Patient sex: M
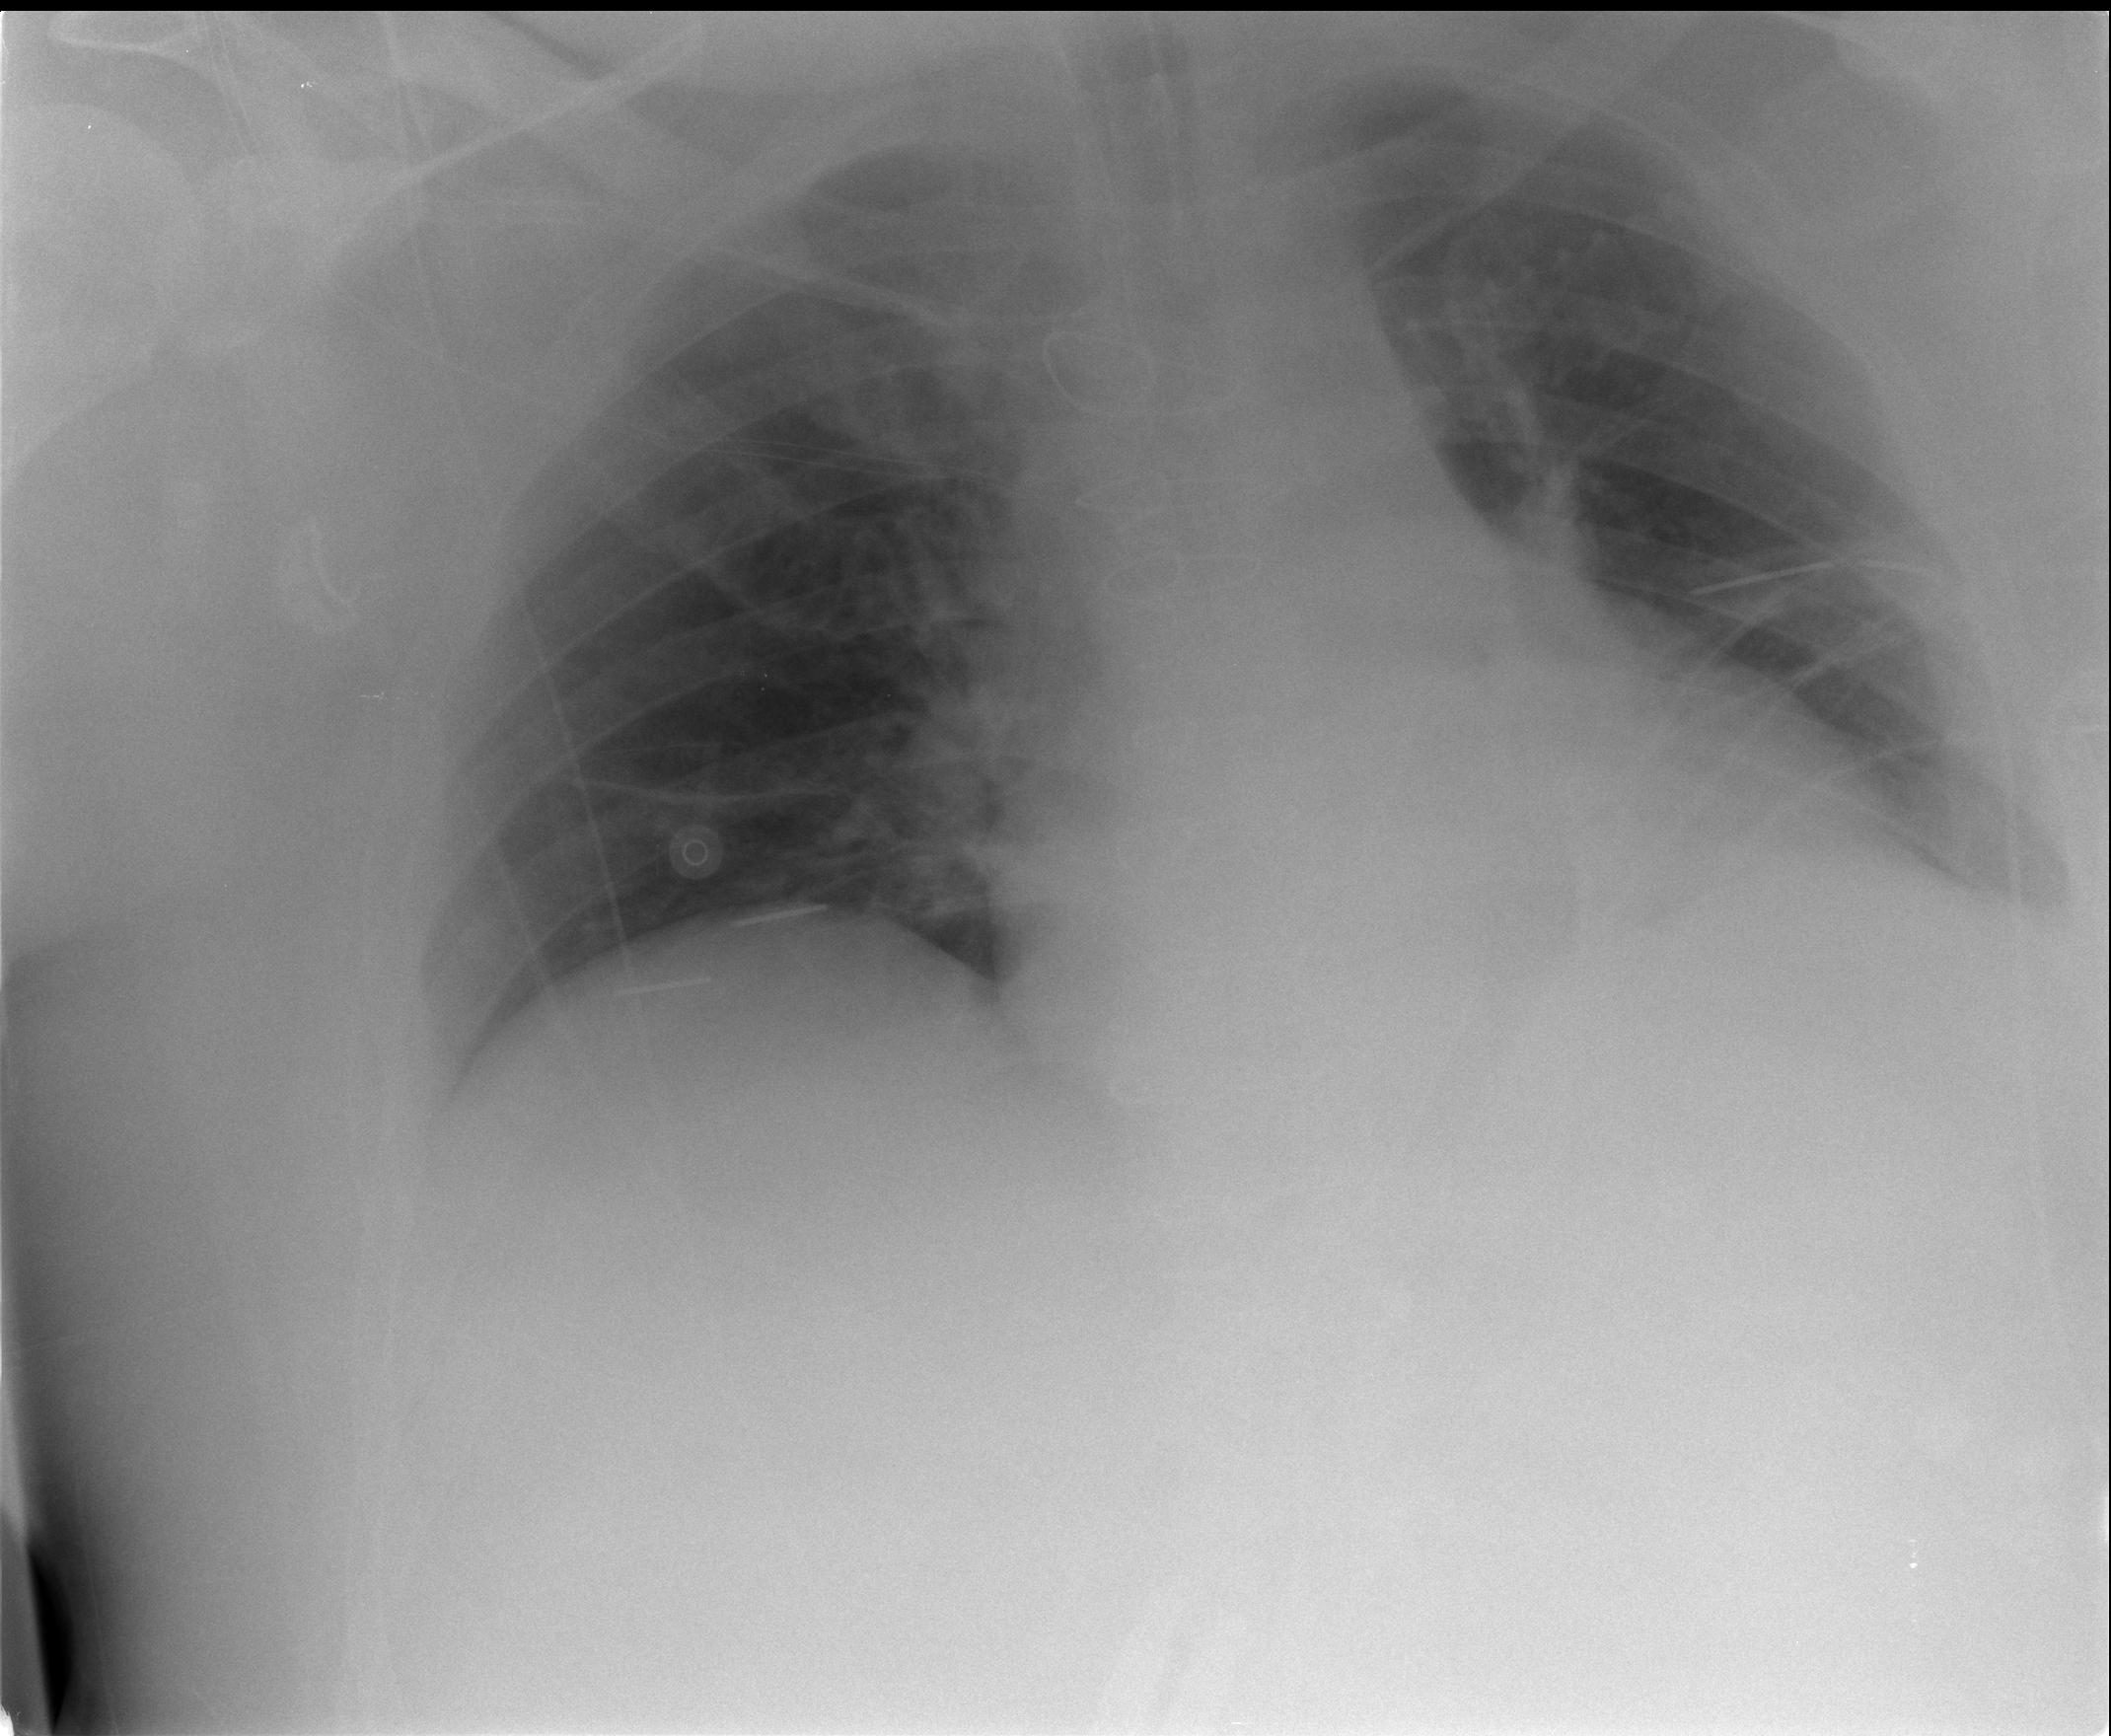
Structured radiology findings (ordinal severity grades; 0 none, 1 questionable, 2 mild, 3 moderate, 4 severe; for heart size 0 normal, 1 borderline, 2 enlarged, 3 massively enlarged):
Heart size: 1
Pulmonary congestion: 0
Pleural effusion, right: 0
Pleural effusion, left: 2
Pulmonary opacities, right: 0
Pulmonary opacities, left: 0
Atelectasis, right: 0
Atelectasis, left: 0